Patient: sex M, age 71
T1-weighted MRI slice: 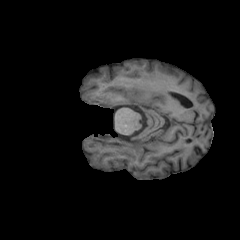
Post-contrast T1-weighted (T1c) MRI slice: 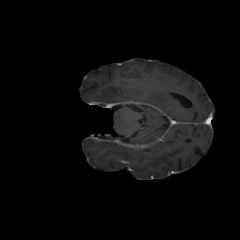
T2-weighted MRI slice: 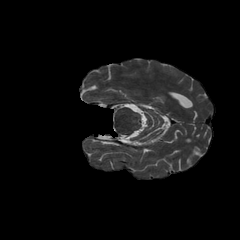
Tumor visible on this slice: no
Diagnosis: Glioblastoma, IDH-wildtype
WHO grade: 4